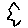
Label: hexagon